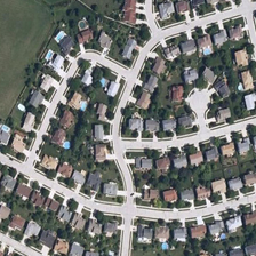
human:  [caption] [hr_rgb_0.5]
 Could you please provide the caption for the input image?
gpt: Houses of different colors are regularly tied along the winding road.

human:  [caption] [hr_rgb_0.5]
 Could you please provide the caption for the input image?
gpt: Colorful houses are neatly arranged on the winding road.

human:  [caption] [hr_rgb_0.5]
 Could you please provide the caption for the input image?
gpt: The colorful houses are neatly arranged on the winding road.

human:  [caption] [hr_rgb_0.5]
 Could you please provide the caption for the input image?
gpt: This residential area is divided by a white bent road.

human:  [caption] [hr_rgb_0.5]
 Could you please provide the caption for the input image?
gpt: The residential area is separated by white curved roads.